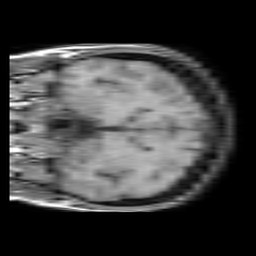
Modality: T1w
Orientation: coronal
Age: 39
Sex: female
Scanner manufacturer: philips
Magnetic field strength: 1.5 T
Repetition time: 0.2017 s
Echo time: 0.001782 s